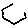
Label: hexagon